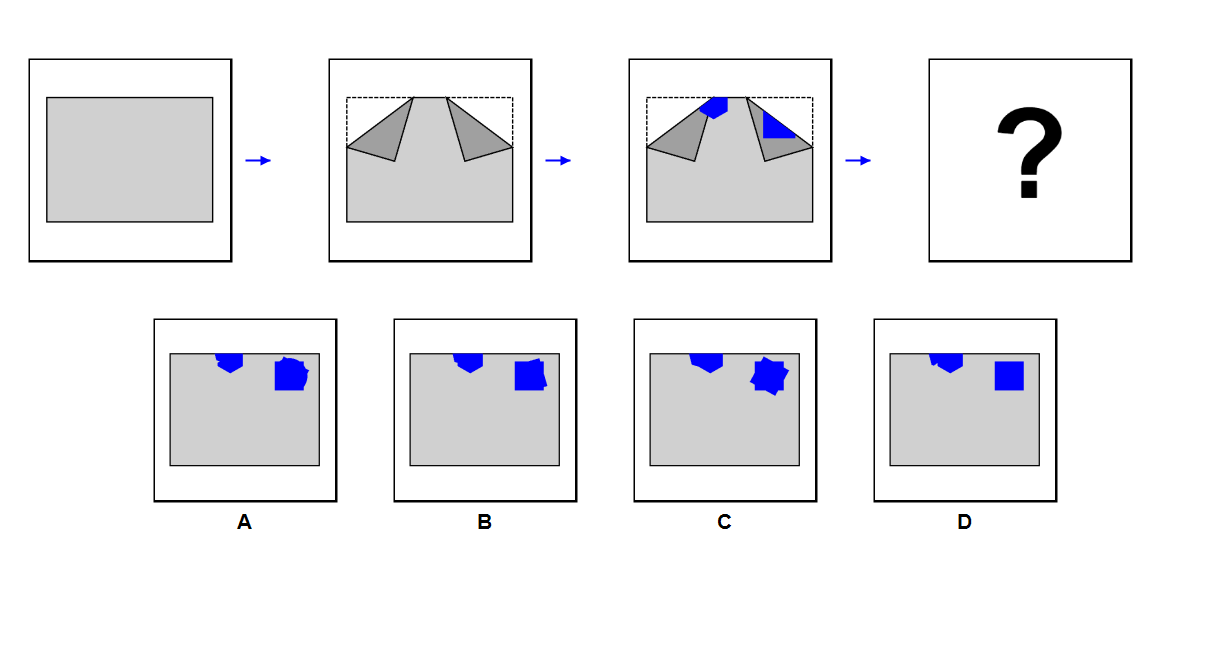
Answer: B